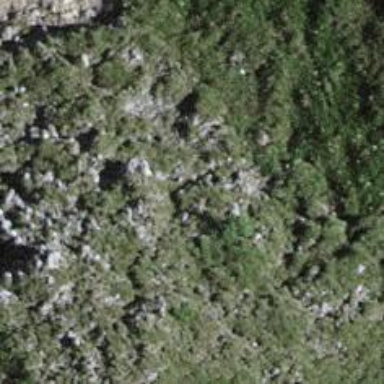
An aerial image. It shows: Cliff in nature.